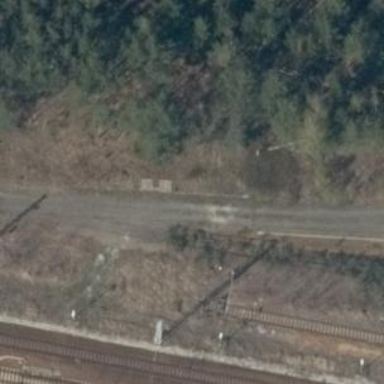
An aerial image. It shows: Disused railway yard.